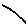
Label: line